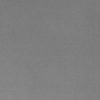
Label: dusty